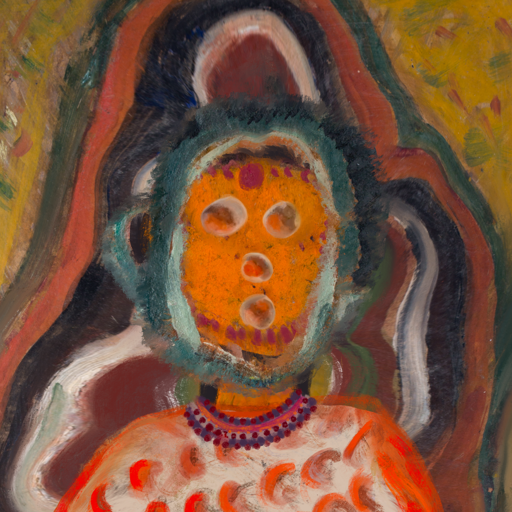
Background: AfterRaid, Head And Neck Front: Doll, Face Front: Rupkatha, Bust: Rupkatha, Hair Front: Boggyland, Head Accessory: Blank, Second Necklace: Blank, Necklace: Roy_Bahadur, Baby: Blank